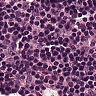
Metastatic tissue present: no